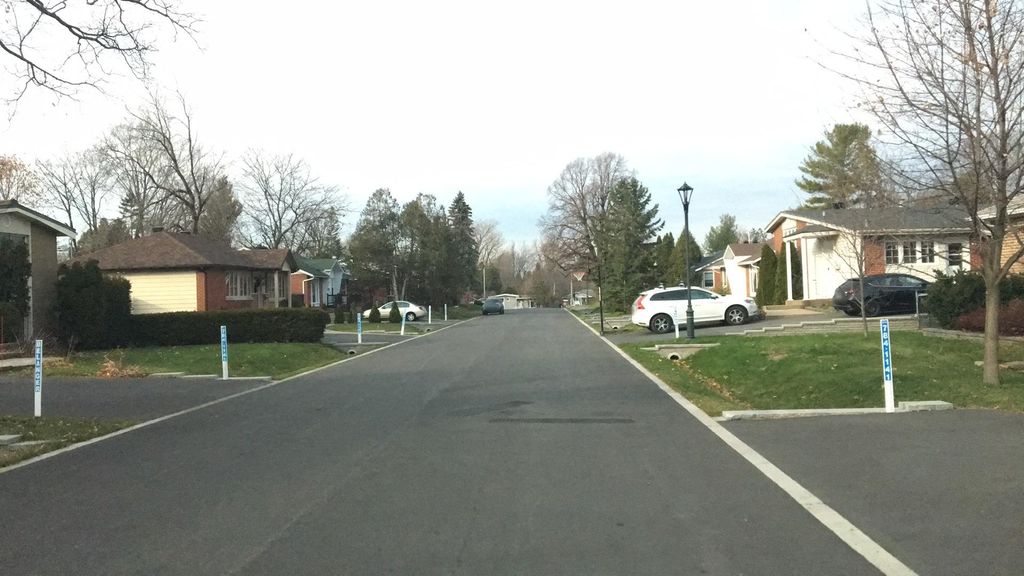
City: montreal